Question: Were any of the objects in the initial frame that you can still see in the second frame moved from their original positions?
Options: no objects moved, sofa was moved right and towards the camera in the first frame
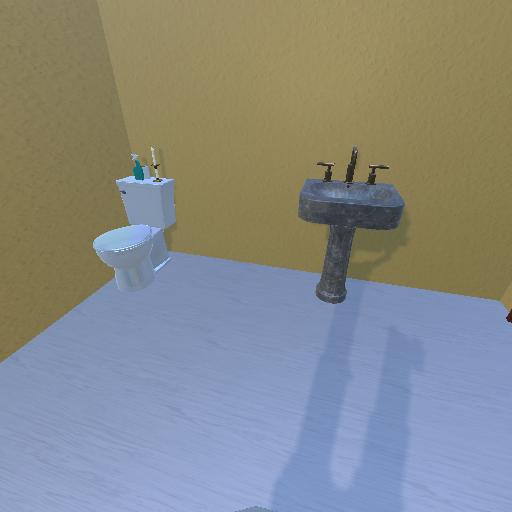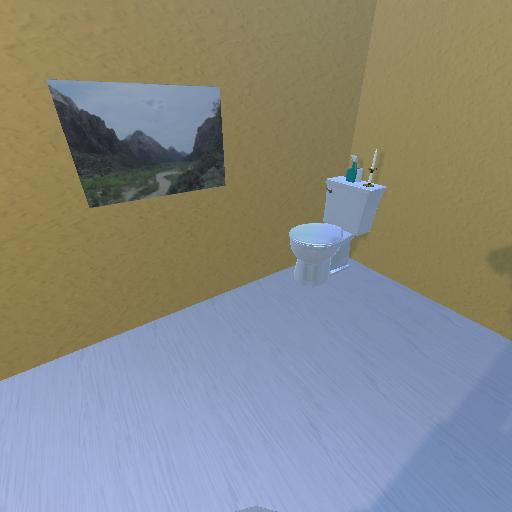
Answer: no objects moved